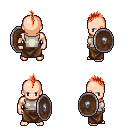
a pixel art fantasy rpg character, male body template, human, light skin, white sleeveless shirt, robe skirt, red mohawk hairstyle, shield, four views (front, back, left, right), 2x2 character sprite sheet, small pixel art, hard edges, no anti-aliasing